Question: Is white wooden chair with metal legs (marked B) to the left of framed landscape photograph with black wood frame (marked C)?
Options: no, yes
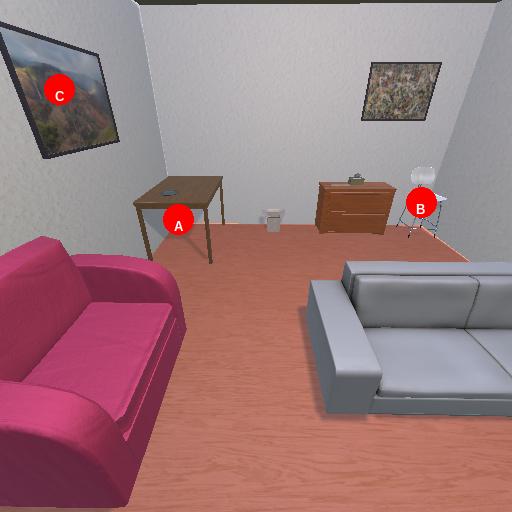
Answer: no